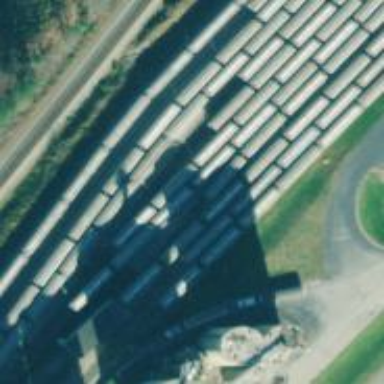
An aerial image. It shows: Railway spur service line primarily used for agricultural freight transportation.